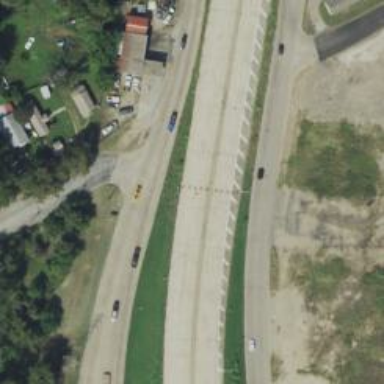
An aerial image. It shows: Tertiary road with frontage road along it.